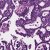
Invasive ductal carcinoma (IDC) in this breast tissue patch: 1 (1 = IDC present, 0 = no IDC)